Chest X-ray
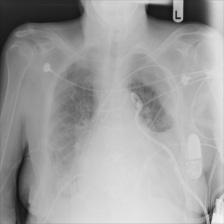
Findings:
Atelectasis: negative
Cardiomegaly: negative
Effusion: positive
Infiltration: negative
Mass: negative
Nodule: negative
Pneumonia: negative
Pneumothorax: negative
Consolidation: positive
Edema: negative
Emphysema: negative
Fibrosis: negative
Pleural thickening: negative
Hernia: negative